Question: In the following code, I'm trying to define a custom type:
'''
public class WindowPosition
{
public static WindowPosition Below;
public static WindowPosition Right;
}
private void ChildWindow(Form Form, WindowPosition Position)
{
Form.Location = new Point(
Position == WindowPosition.Right ? this.Location.X + this.Width : 0,
Position == WindowPosition.Below ? this.Location.Y + this.Height : 0
);
Form.Show();
}
private void buttonNew_Click(object sender, EventArgs e)
{
ChildWindow(new New(), WindowPosition.Below);
}
'''
The code is supposed to make the 'New' form open directly the main form - but instead it's opening here:

'New''s 'StartPosition' is set to 'Manual'.
I think I'm defining the type improperly. How can I properly define it?
Or otherwise what is the problem, or am I approaching this the wrong way?
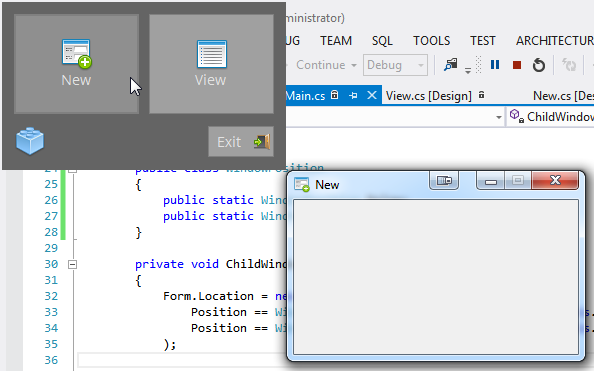
Answer: You want an Enum, not a class.
'''
enum WindowPosition {
Right,
Bottom
}
'''
Reference it like so: 'WindowPosition.Right'
What you're doing is declaring a class, then saying it has 2 static members of the same type as it, which isn't wholly unreasonable for some different applications, but it won't work for this.
The reason it doesn't work with your code is because neither of them are assigned anything, and so they both return 'null', which would make 'WindowPosition.Right == WindowPosition.Left' return true.